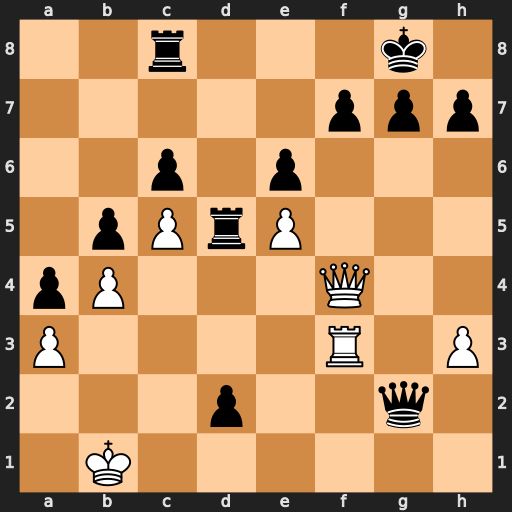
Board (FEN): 2r3k1/5ppp/2p1p3/1pPrP3/pP3Q2/P4R1P/3p2q1/1K6
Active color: w
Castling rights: -
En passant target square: -
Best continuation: Qxf7+ Kh8 Qf8+ Rxf8 Rxf8#